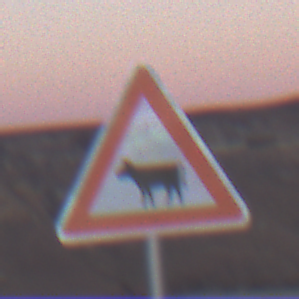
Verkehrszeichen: ViehtriebRechts
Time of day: Dusk
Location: Outdoor (Nature)
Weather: Clear
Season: NotSpecified
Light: Natural